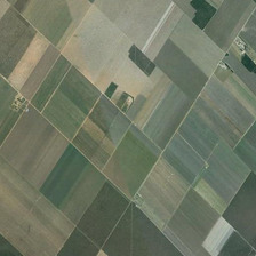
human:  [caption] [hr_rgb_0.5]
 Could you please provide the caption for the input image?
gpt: There is a naked road in the center of the field.

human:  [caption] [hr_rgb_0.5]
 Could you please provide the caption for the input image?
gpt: there is some bare land around the farm .

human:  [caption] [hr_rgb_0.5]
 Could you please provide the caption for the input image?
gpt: The square in the farmland is very neat.

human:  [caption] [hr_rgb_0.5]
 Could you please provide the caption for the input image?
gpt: The square of farmland is neat.

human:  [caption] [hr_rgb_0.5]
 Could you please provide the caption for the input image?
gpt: There is a bare road in the middle of the field.